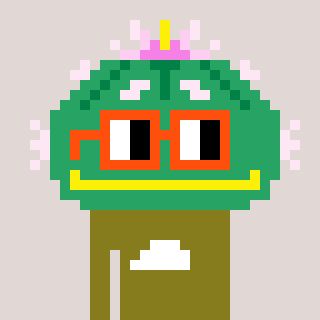
a pixel art character with square orange glasses, a peyote-shaped head and a gunk-colored body on a warm background